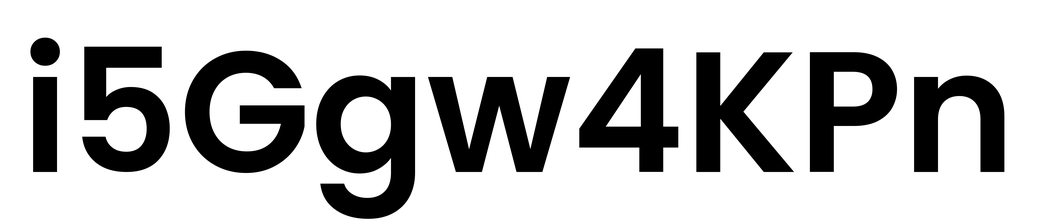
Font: Poppins-SemiBold